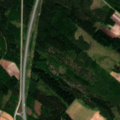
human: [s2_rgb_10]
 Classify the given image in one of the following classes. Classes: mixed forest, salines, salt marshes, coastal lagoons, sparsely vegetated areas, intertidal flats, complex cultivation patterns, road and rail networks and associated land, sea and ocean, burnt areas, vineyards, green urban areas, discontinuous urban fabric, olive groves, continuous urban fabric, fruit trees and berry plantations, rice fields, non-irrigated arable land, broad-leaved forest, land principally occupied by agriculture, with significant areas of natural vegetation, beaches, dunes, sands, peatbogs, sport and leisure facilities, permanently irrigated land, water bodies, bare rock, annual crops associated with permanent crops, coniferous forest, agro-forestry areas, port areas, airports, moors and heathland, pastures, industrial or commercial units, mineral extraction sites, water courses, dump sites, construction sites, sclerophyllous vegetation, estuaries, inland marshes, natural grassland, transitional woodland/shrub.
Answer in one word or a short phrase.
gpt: land principally occupied by agriculture, with significant areas of natural vegetation, coniferous forest, mixed forest, transitional woodland/shrub